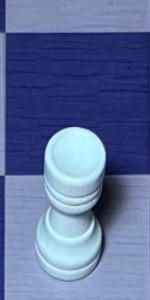
Label: Rook_White